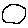
Label: circle